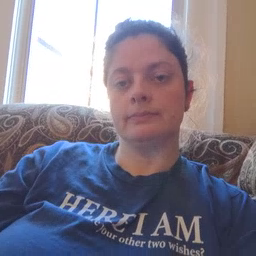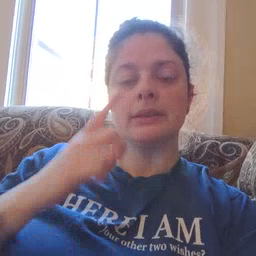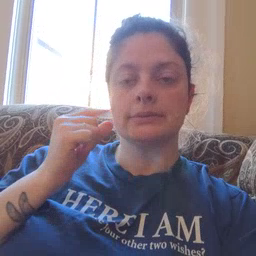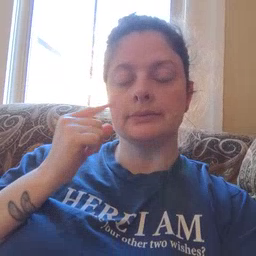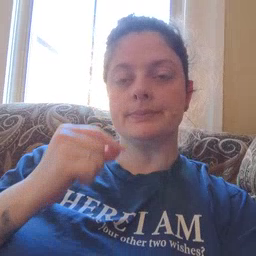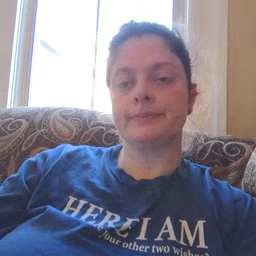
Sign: cat